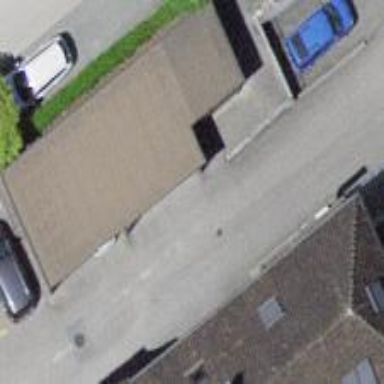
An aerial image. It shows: Carport structure.